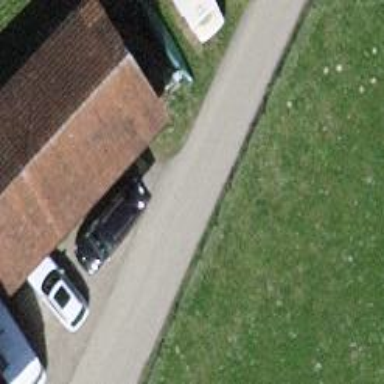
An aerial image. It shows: Garage building.